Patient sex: M
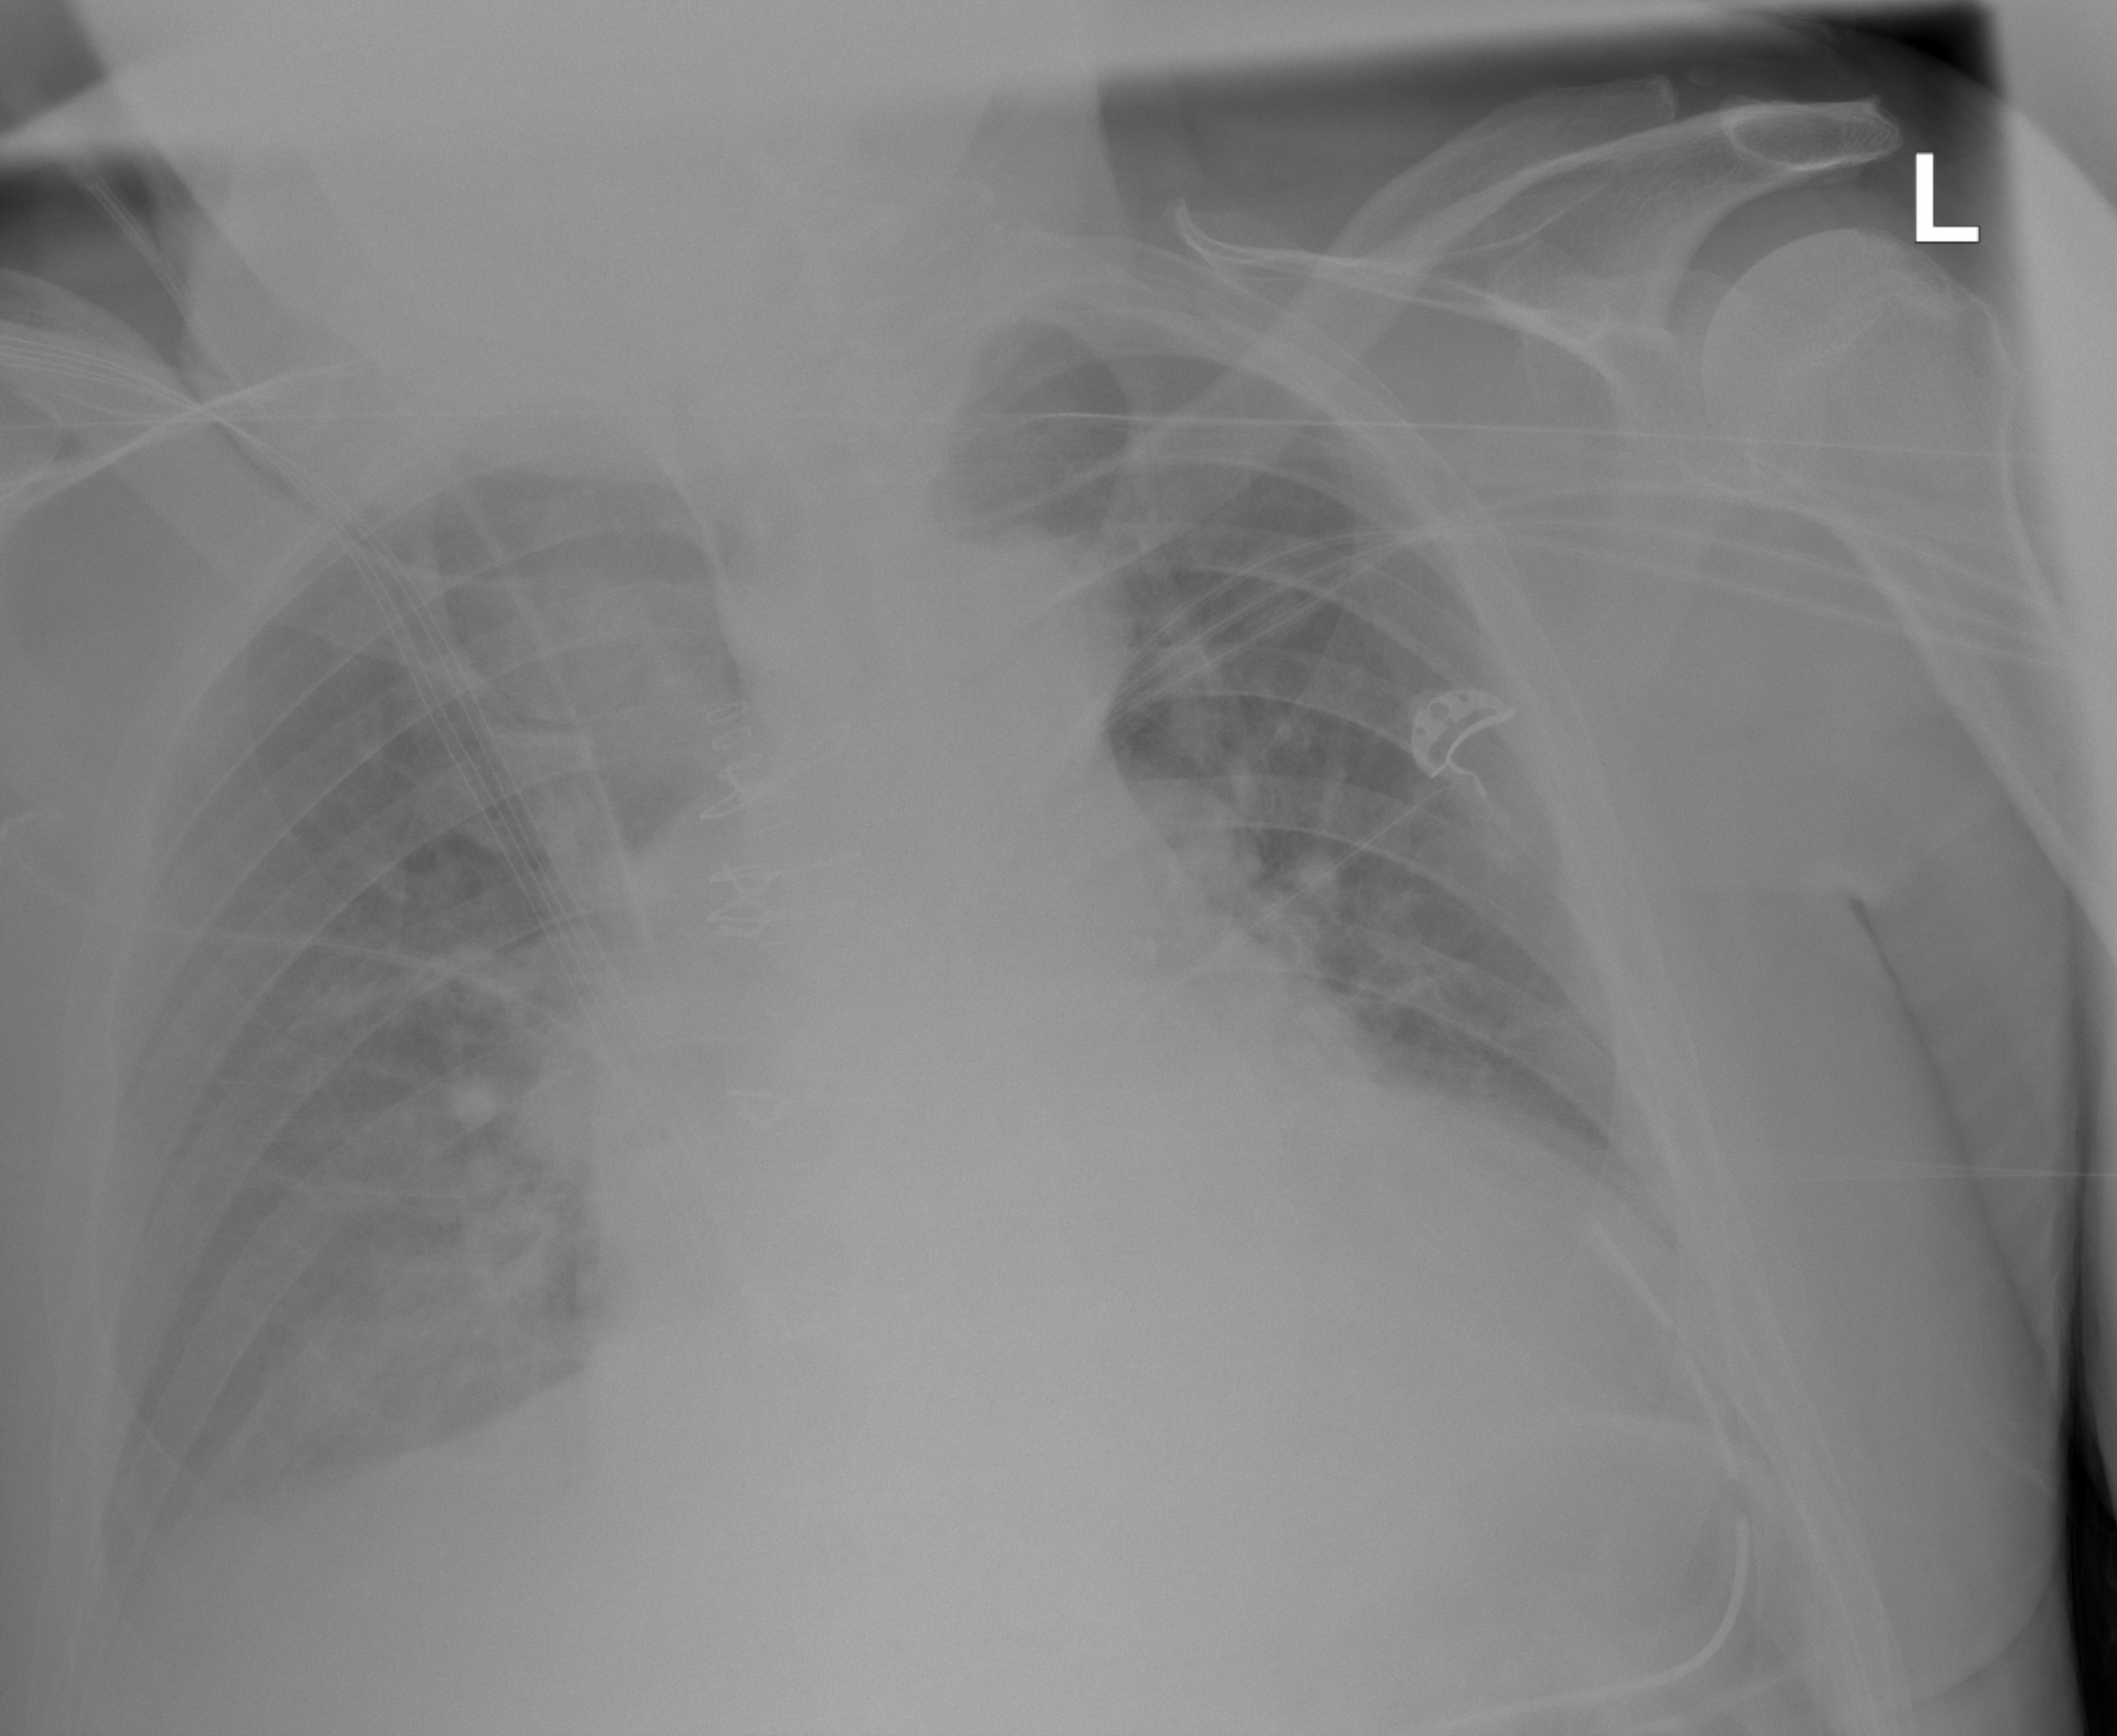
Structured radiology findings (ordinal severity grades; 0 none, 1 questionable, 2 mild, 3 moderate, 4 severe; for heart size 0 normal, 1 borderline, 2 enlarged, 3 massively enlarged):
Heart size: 2
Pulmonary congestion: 2
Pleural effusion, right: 2
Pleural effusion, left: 2
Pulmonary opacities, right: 0
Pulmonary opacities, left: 0
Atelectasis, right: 2
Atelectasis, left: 0